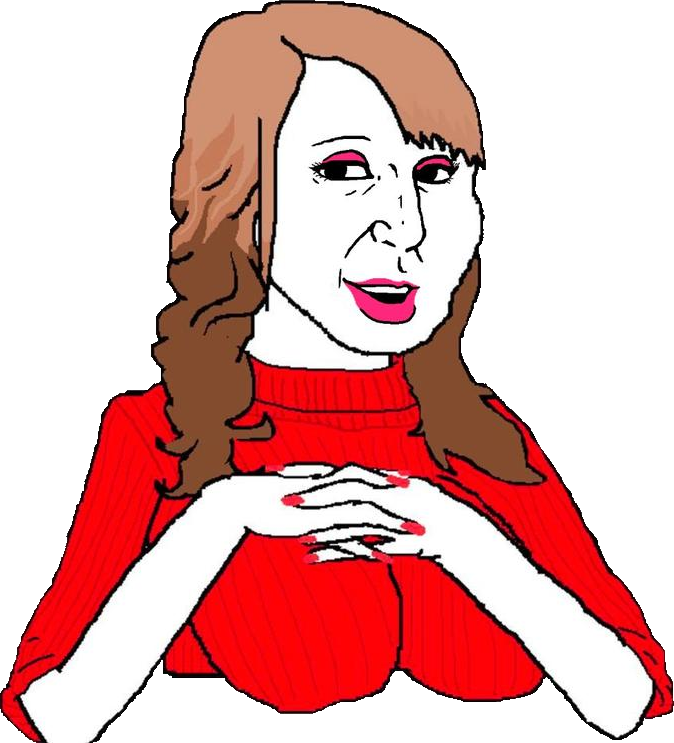
Label: 5_Abusive_Wife